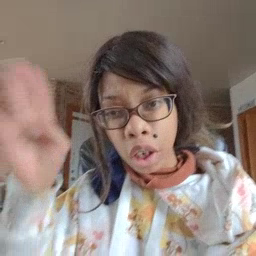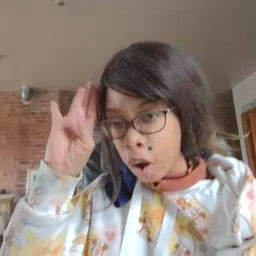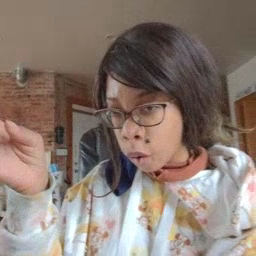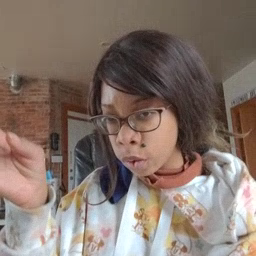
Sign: hello